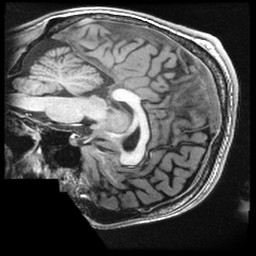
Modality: T1w
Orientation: sagittal
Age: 21
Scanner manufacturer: ge
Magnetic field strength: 3 T
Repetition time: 0.008228 s
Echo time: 0.003108 s